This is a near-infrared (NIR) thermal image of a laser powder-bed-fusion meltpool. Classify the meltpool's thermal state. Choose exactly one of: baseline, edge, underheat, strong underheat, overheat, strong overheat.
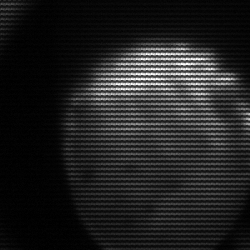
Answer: edge